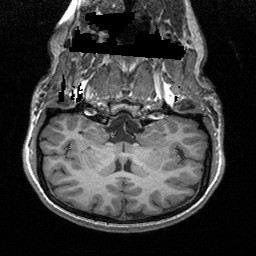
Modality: T1w
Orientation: sagittal